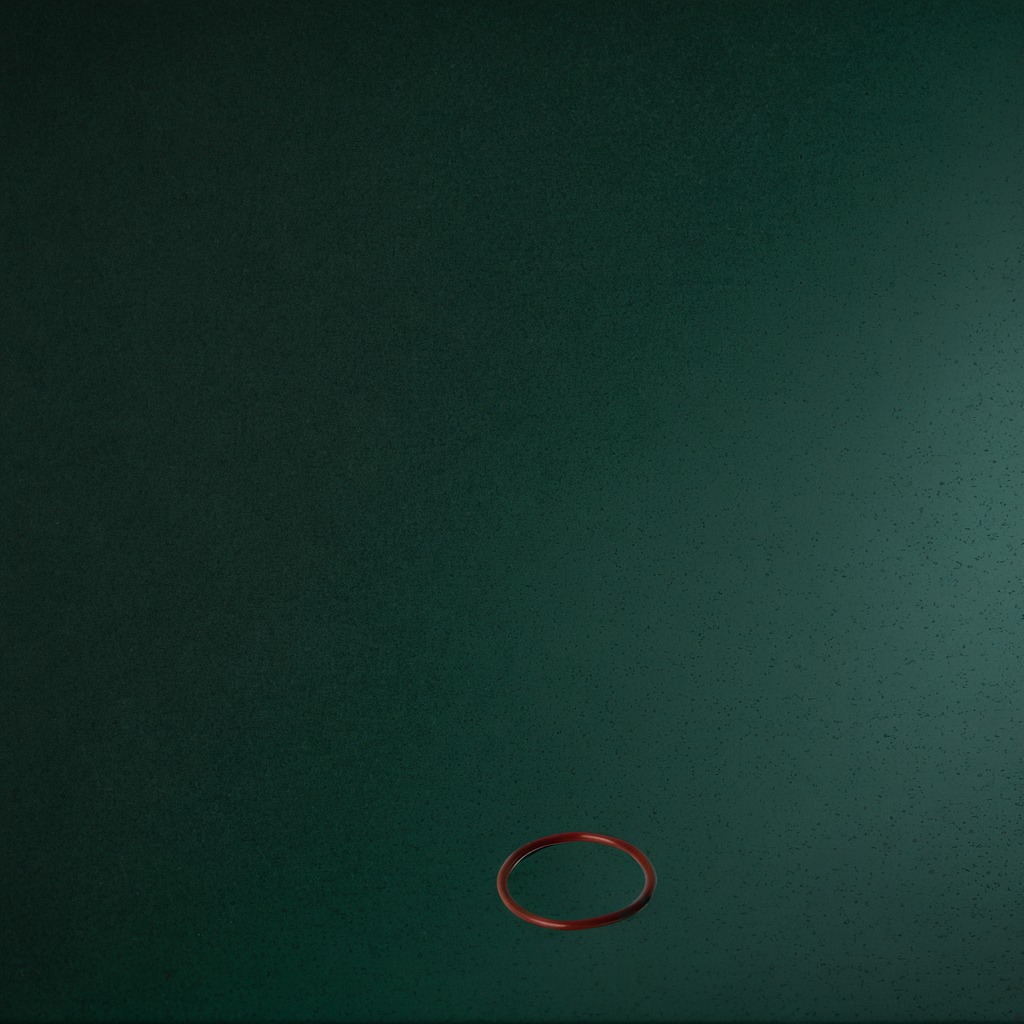
A rubber O-ring is lying on the green rubber mat.